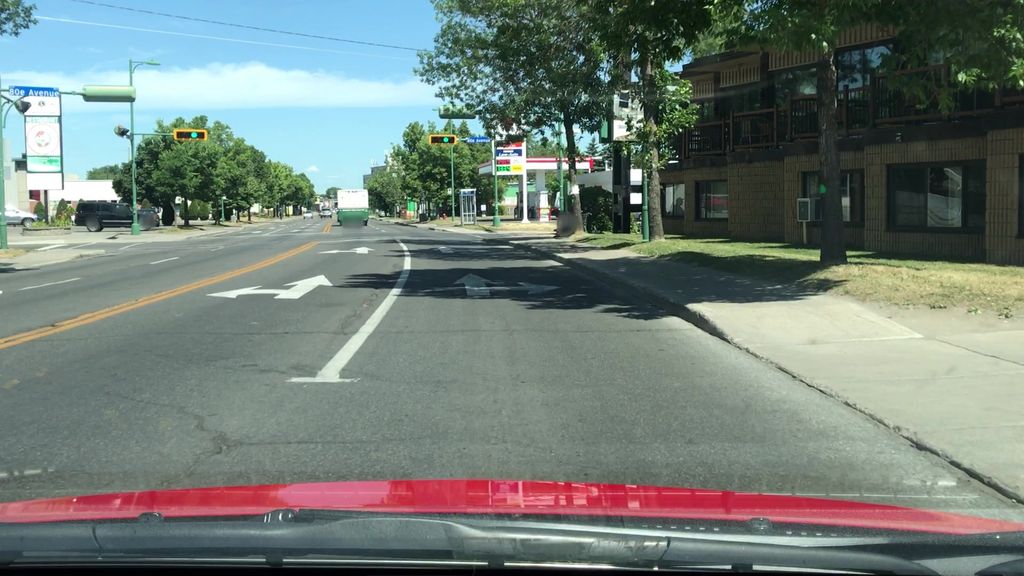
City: montreal